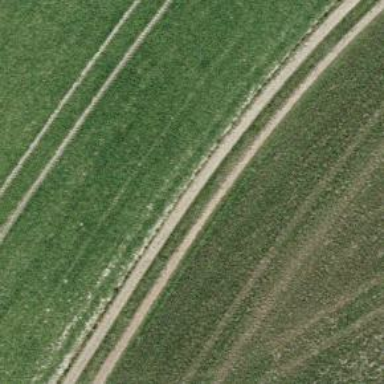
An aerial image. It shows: Unpaved track with grade2 surface.